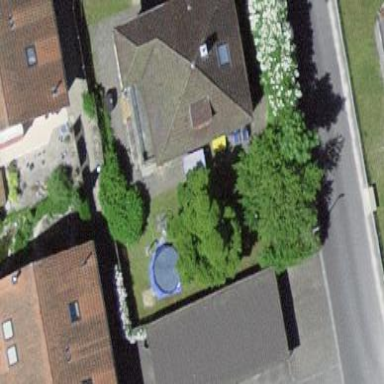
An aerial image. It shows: House with pyramidal roof shape.